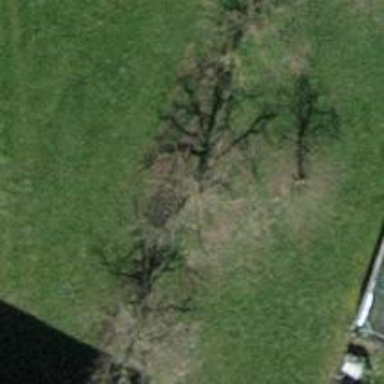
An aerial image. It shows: Beautiful tree in nature.